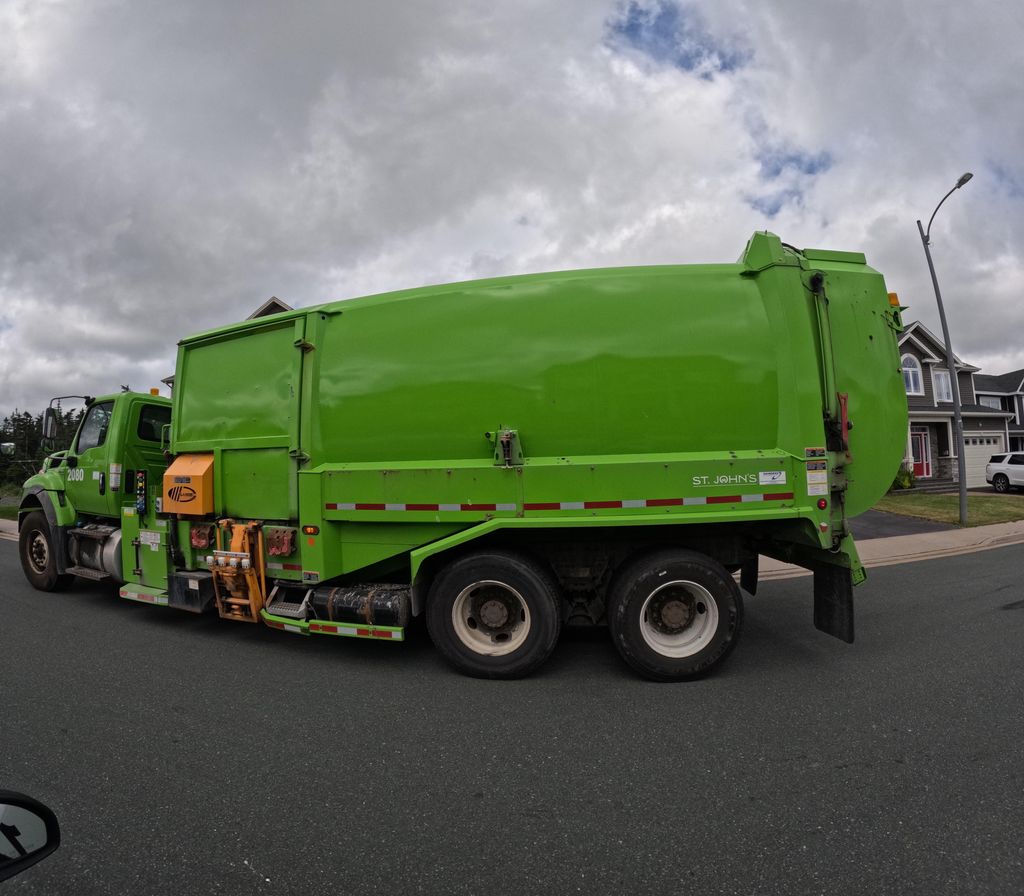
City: st_johns